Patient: sex M, age 35
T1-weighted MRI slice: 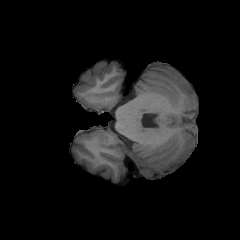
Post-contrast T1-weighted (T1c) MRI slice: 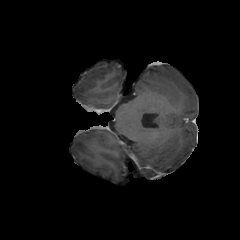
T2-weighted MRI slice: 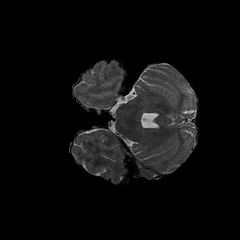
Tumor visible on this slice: no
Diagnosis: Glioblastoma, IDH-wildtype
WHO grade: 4